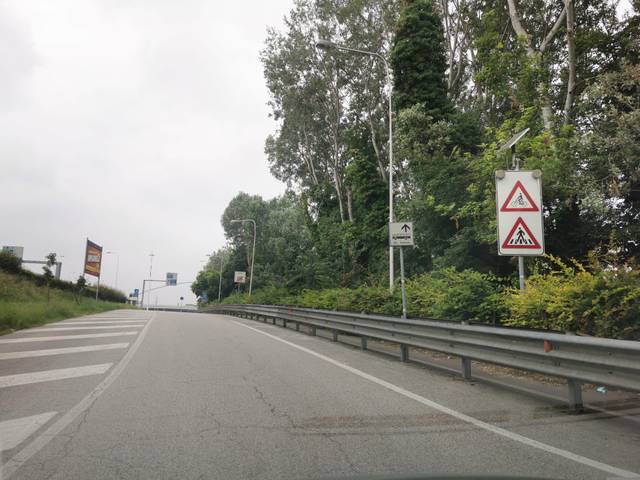
Region: Italy
Coordinates: 45.421, 11.934